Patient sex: F
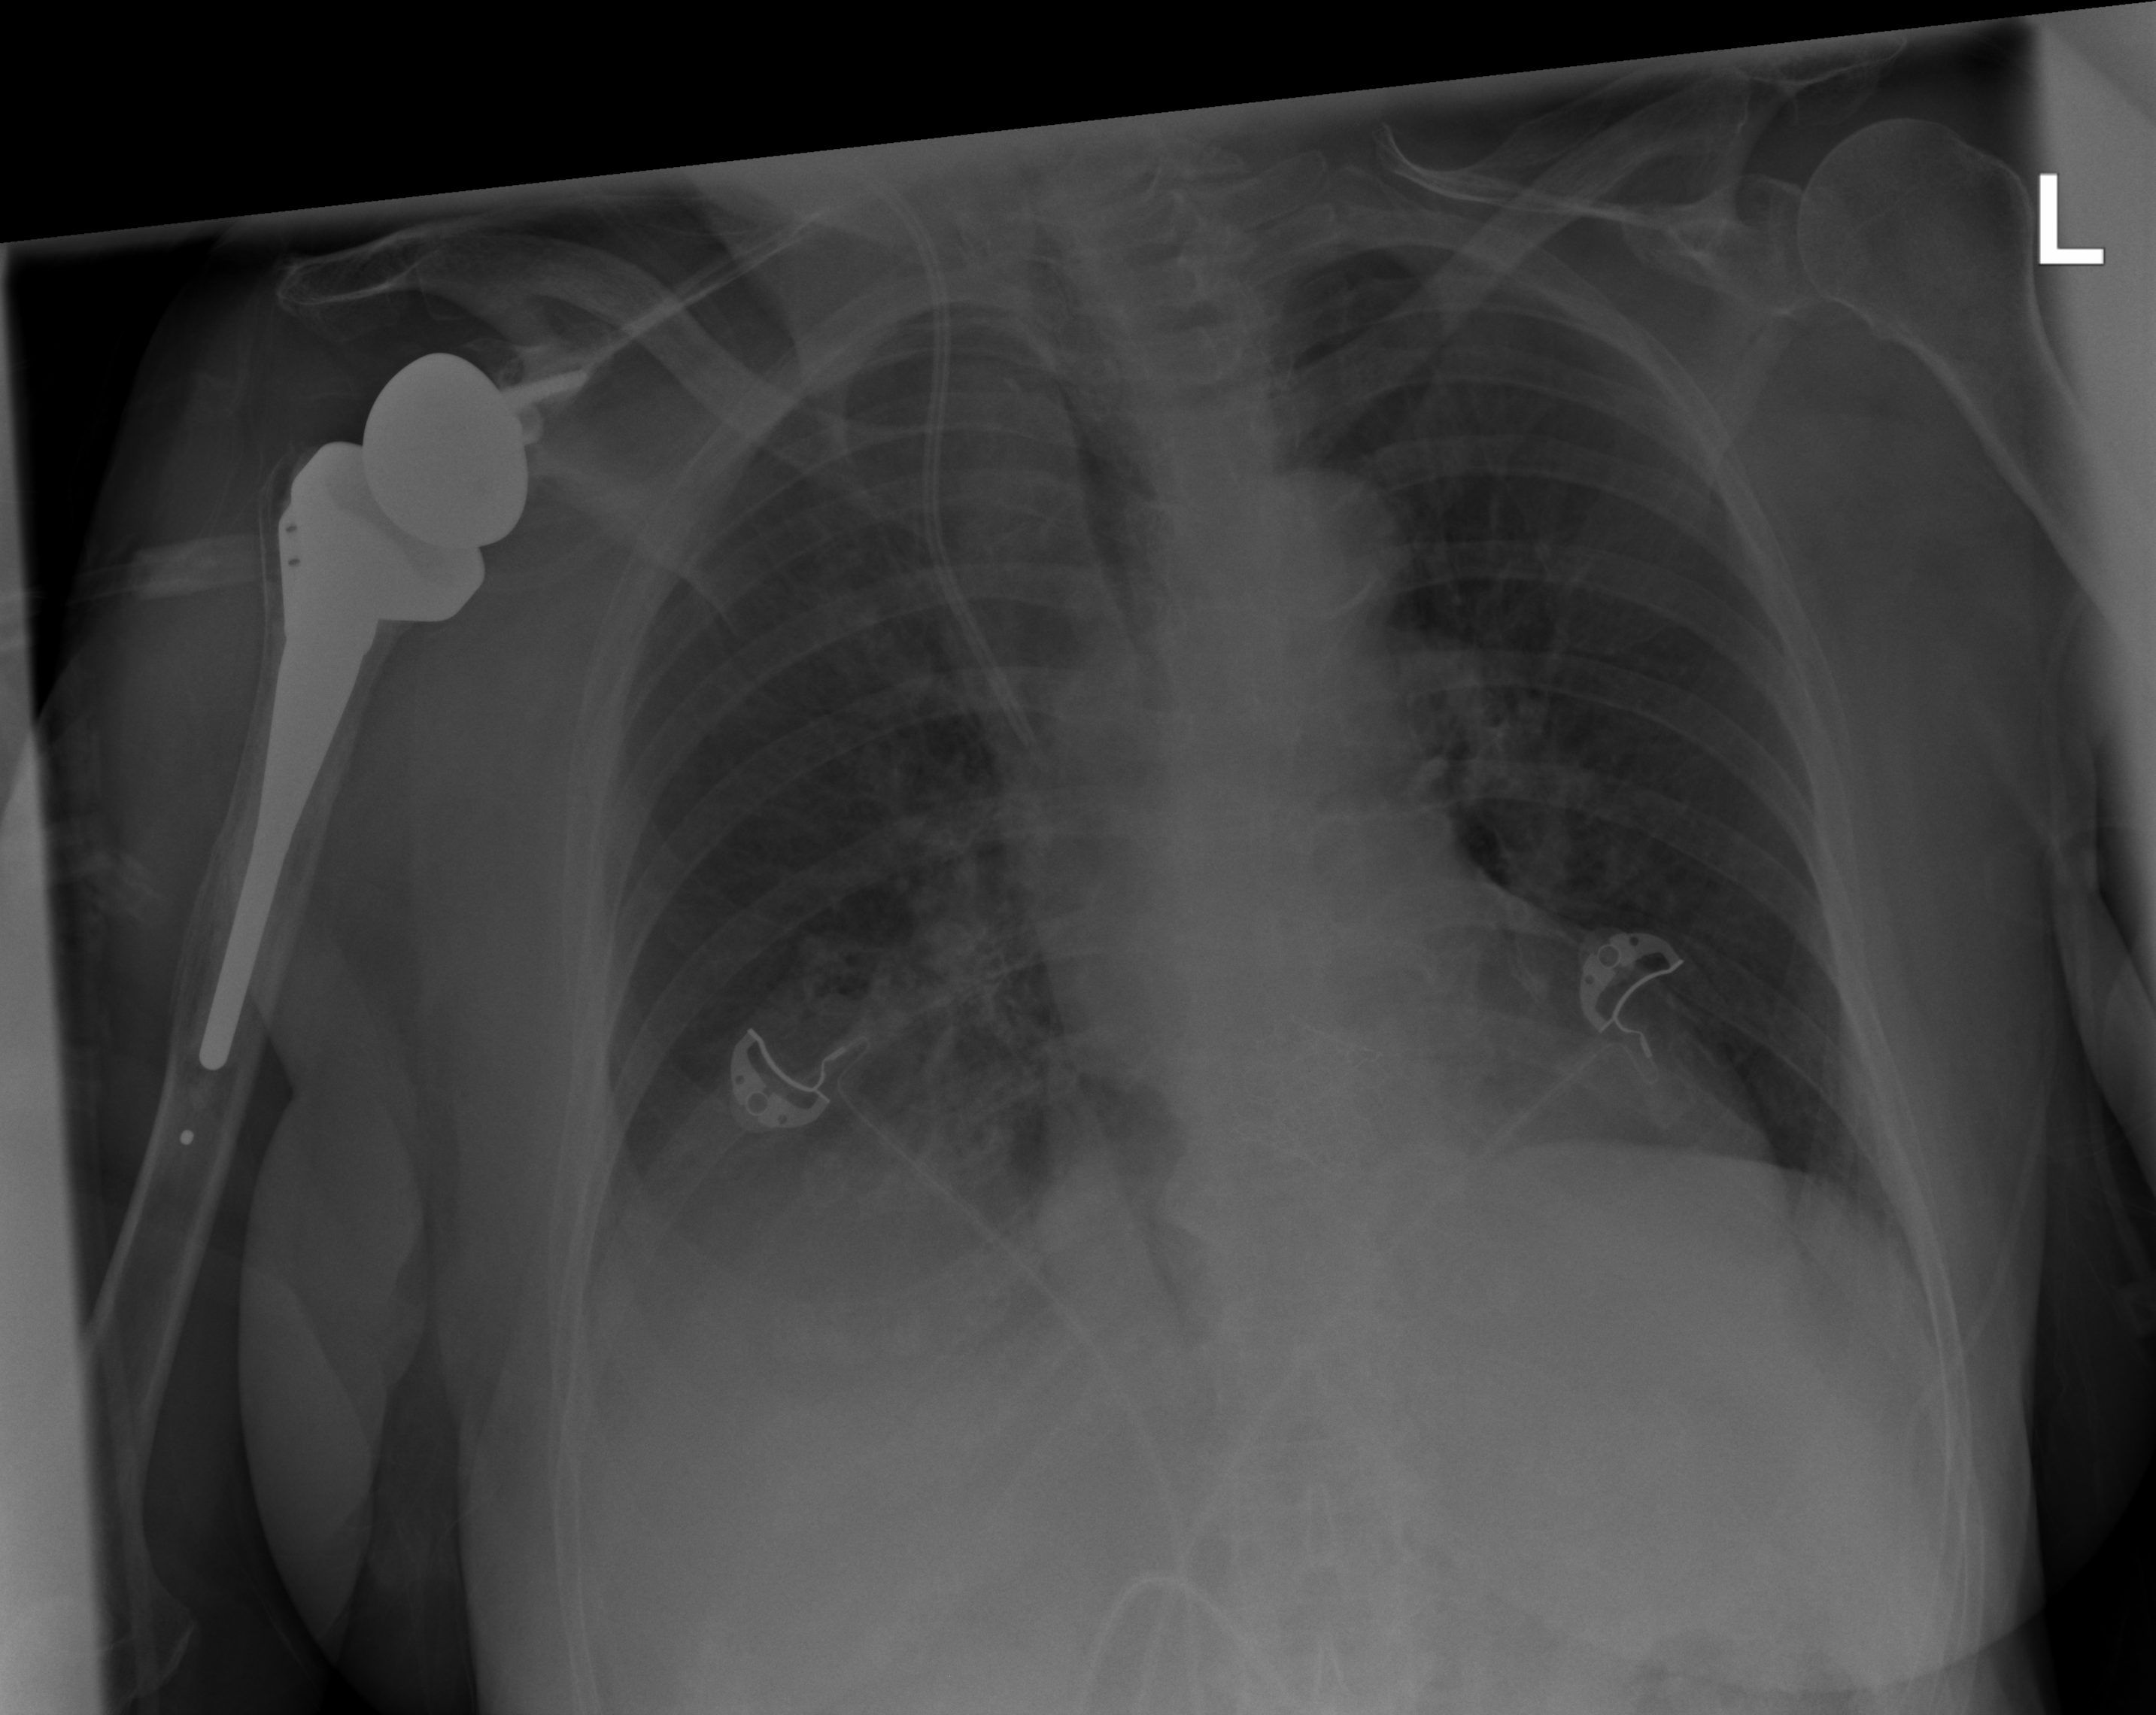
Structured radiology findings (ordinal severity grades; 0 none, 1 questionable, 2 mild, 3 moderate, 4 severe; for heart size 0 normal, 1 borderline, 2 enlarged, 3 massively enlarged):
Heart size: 1
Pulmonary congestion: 2
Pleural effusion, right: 2
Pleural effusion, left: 0
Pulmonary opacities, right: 1
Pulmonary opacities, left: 0
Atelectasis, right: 2
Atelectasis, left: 0